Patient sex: M
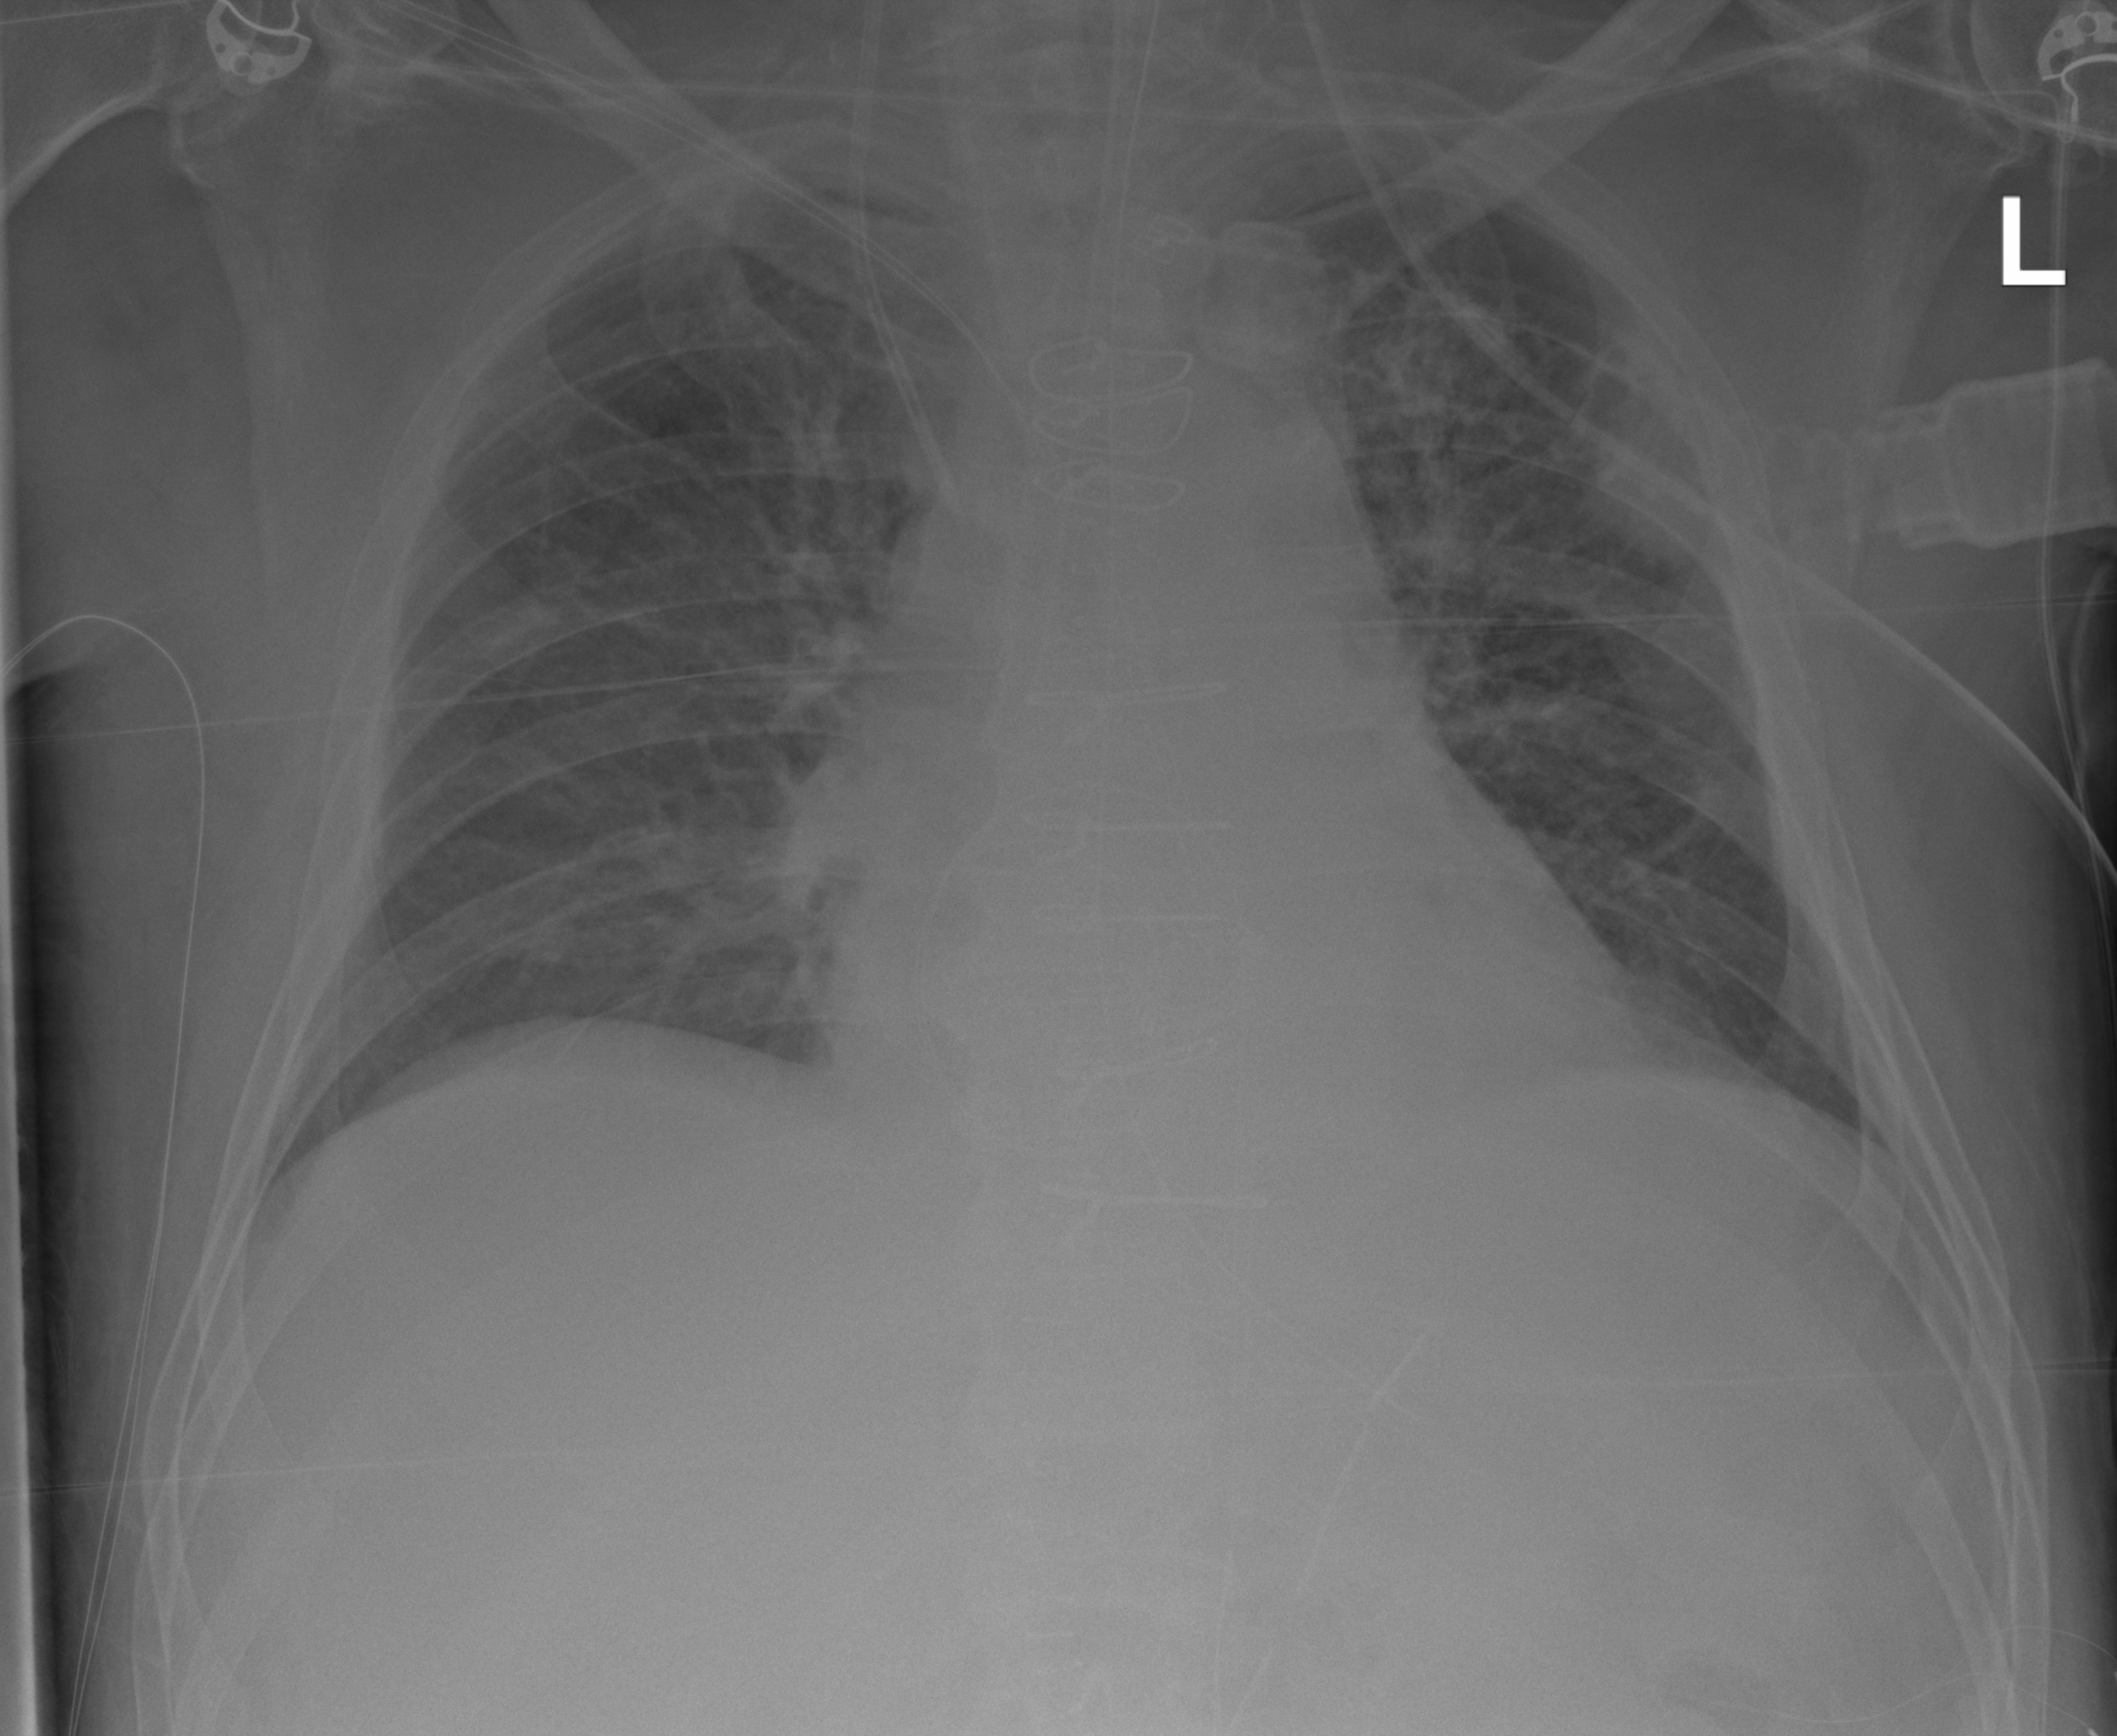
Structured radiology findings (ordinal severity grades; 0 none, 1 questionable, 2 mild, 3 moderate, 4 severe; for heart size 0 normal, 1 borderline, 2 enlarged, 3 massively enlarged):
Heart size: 1
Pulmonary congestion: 1
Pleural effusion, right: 0
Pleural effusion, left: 0
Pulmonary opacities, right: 1
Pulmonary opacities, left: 1
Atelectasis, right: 0
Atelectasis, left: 0